Aerial crown-view tile of a tropical tree (Barro Colorado Island, Panama), acquired 20250217:
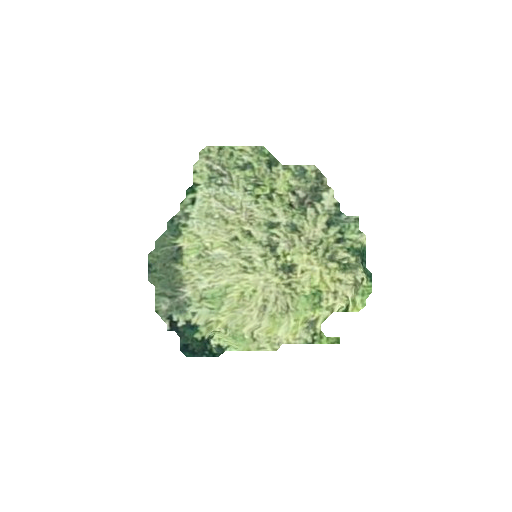
Species: Quararibea stenophylla
GBIF accepted scientific name: Quararibea stenophylla
Crown area: 50.495 m²